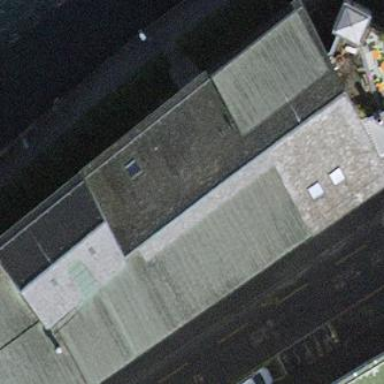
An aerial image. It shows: College building.